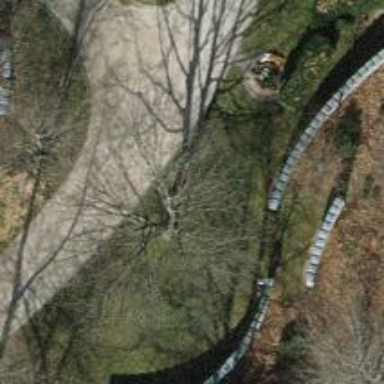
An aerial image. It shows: Deciduous broadleaved tree in cemetery.